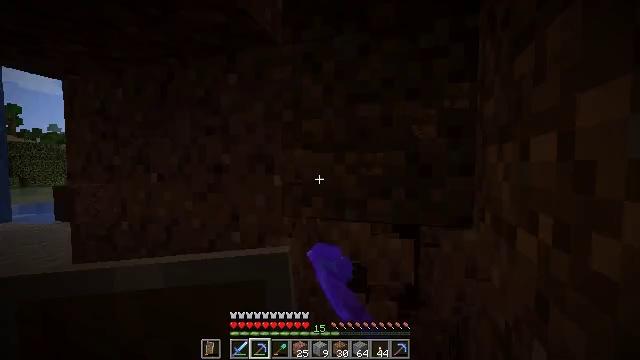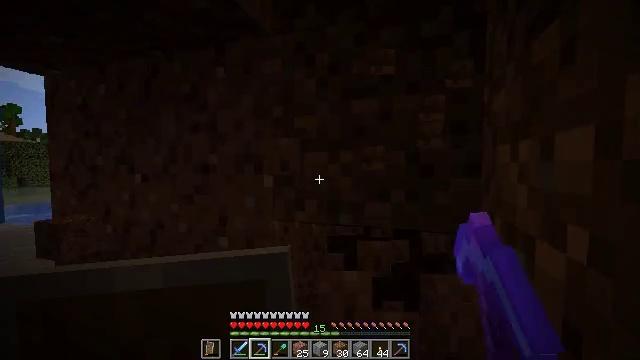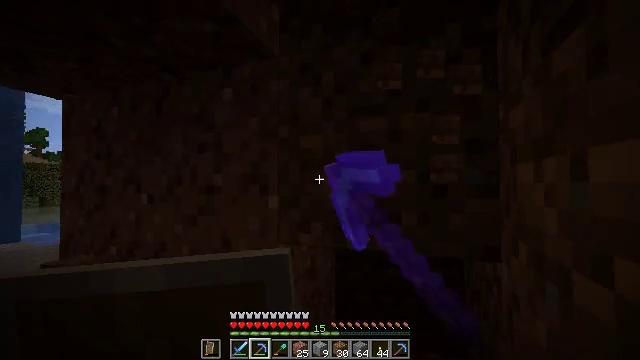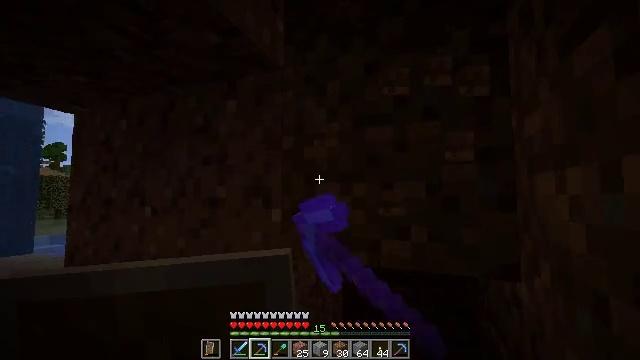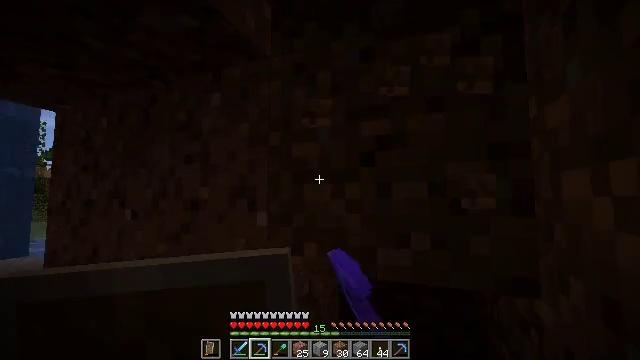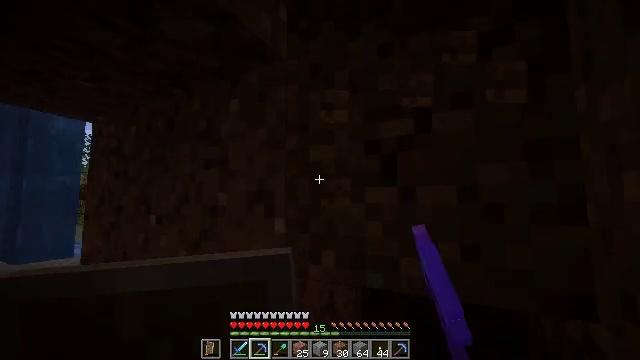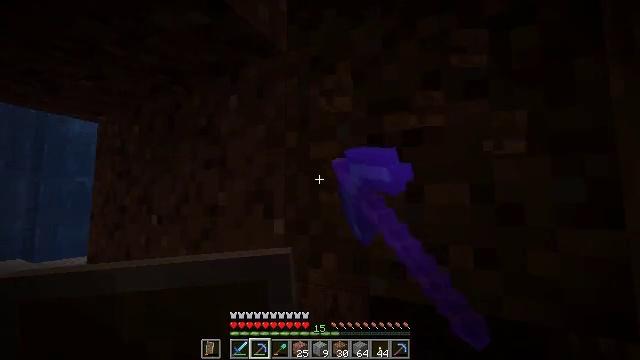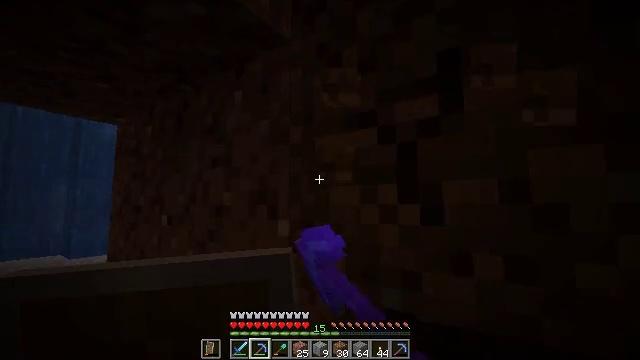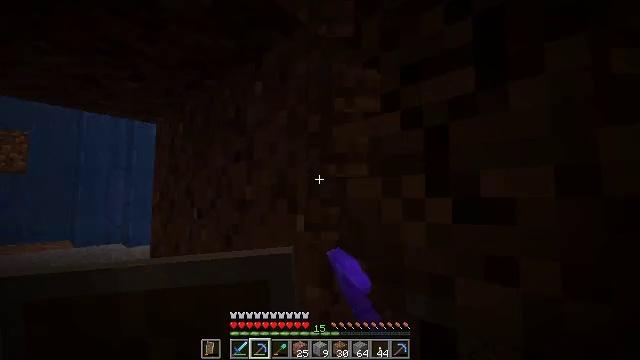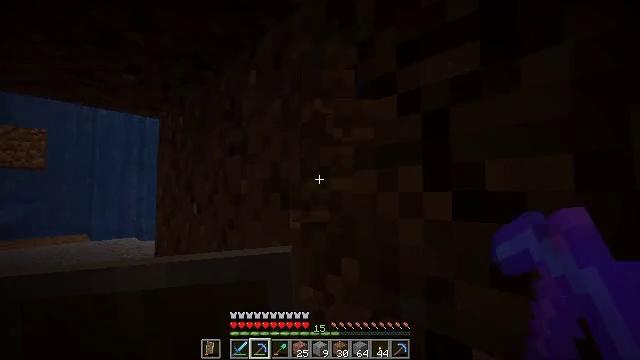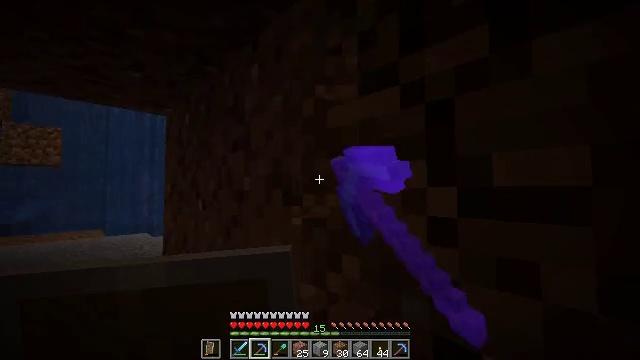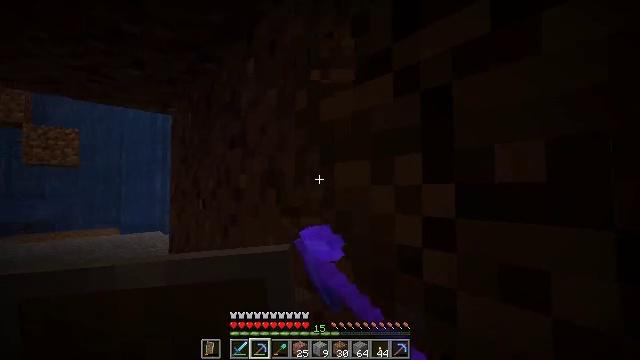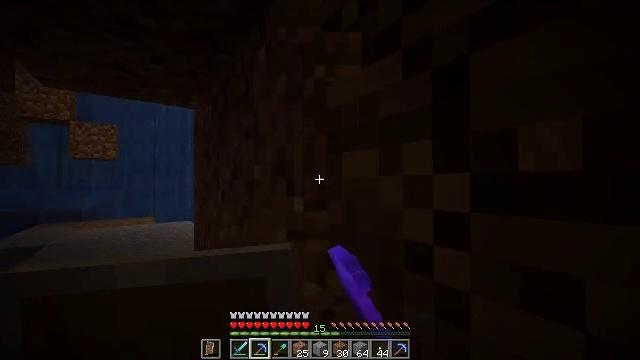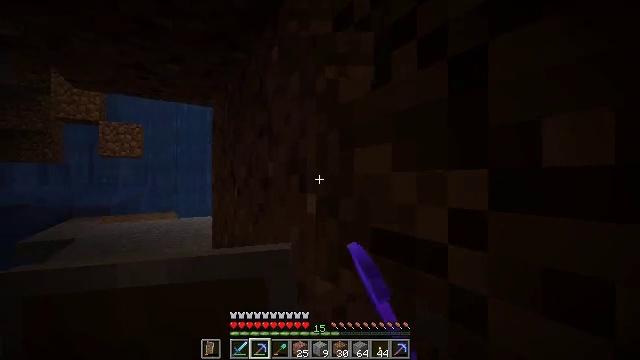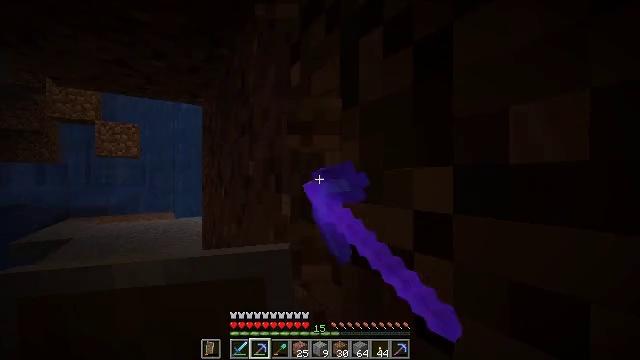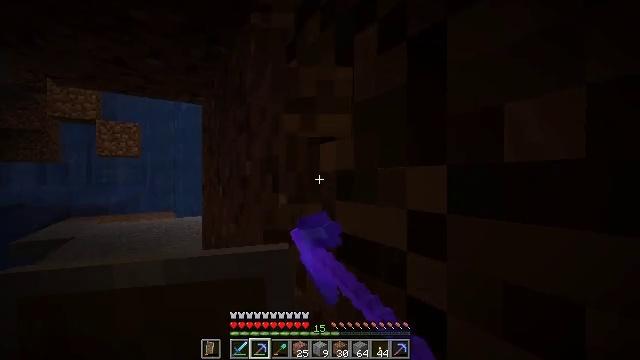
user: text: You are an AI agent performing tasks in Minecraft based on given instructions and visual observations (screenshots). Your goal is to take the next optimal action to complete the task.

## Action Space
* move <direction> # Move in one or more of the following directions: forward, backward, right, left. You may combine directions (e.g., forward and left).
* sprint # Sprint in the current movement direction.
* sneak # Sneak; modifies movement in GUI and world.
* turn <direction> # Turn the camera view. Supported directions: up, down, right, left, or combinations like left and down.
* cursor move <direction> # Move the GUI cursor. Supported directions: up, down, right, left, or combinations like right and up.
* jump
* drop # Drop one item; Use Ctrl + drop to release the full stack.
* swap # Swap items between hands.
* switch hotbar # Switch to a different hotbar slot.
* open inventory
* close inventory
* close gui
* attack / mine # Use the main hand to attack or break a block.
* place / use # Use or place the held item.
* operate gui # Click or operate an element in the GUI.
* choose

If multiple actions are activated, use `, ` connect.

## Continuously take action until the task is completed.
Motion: motion action
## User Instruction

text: Break the dirt block.
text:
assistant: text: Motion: move forward and move right, sneak, attack / mine
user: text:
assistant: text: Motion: move forward and move right, sneak, turn left and up, attack / mine
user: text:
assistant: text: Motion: move forward and move right, sneak, turn left and up, attack / mine
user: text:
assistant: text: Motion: move forward and move right, sneak, attack / mine
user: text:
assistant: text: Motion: move forward and move right, sneak, turn left and up, attack / mine
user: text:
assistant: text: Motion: move forward and move right, sneak, turn left, attack / mine
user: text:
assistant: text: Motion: move forward and move right, sneak, turn left, attack / mine
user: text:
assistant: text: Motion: move forward and move right, sneak, turn left and down, attack / mine
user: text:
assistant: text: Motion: move right, sneak, turn left and down, attack / mine
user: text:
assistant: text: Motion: move right, sneak, turn left, attack / mine
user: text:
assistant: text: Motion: move right, sneak, turn left, attack / mine
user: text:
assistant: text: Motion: move right, sneak, turn left and down, attack / mine
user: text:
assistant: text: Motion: move right, sneak, turn left, attack / mine
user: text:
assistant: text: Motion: move right, sneak, attack / mine
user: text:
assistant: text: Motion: move right, sneak, attack / mine
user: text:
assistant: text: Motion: move right, sneak, attack / mine
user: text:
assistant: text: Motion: move right, sneak, turn left and down, attack / mine
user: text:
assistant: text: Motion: move right, sneak, turn left and down, attack / mine
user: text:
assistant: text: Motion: sneak, attack / mine
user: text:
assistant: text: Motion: sneak, turn down, attack / mine
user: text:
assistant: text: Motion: sneak, attack / mine
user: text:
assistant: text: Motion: sneak, attack / mine